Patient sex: F
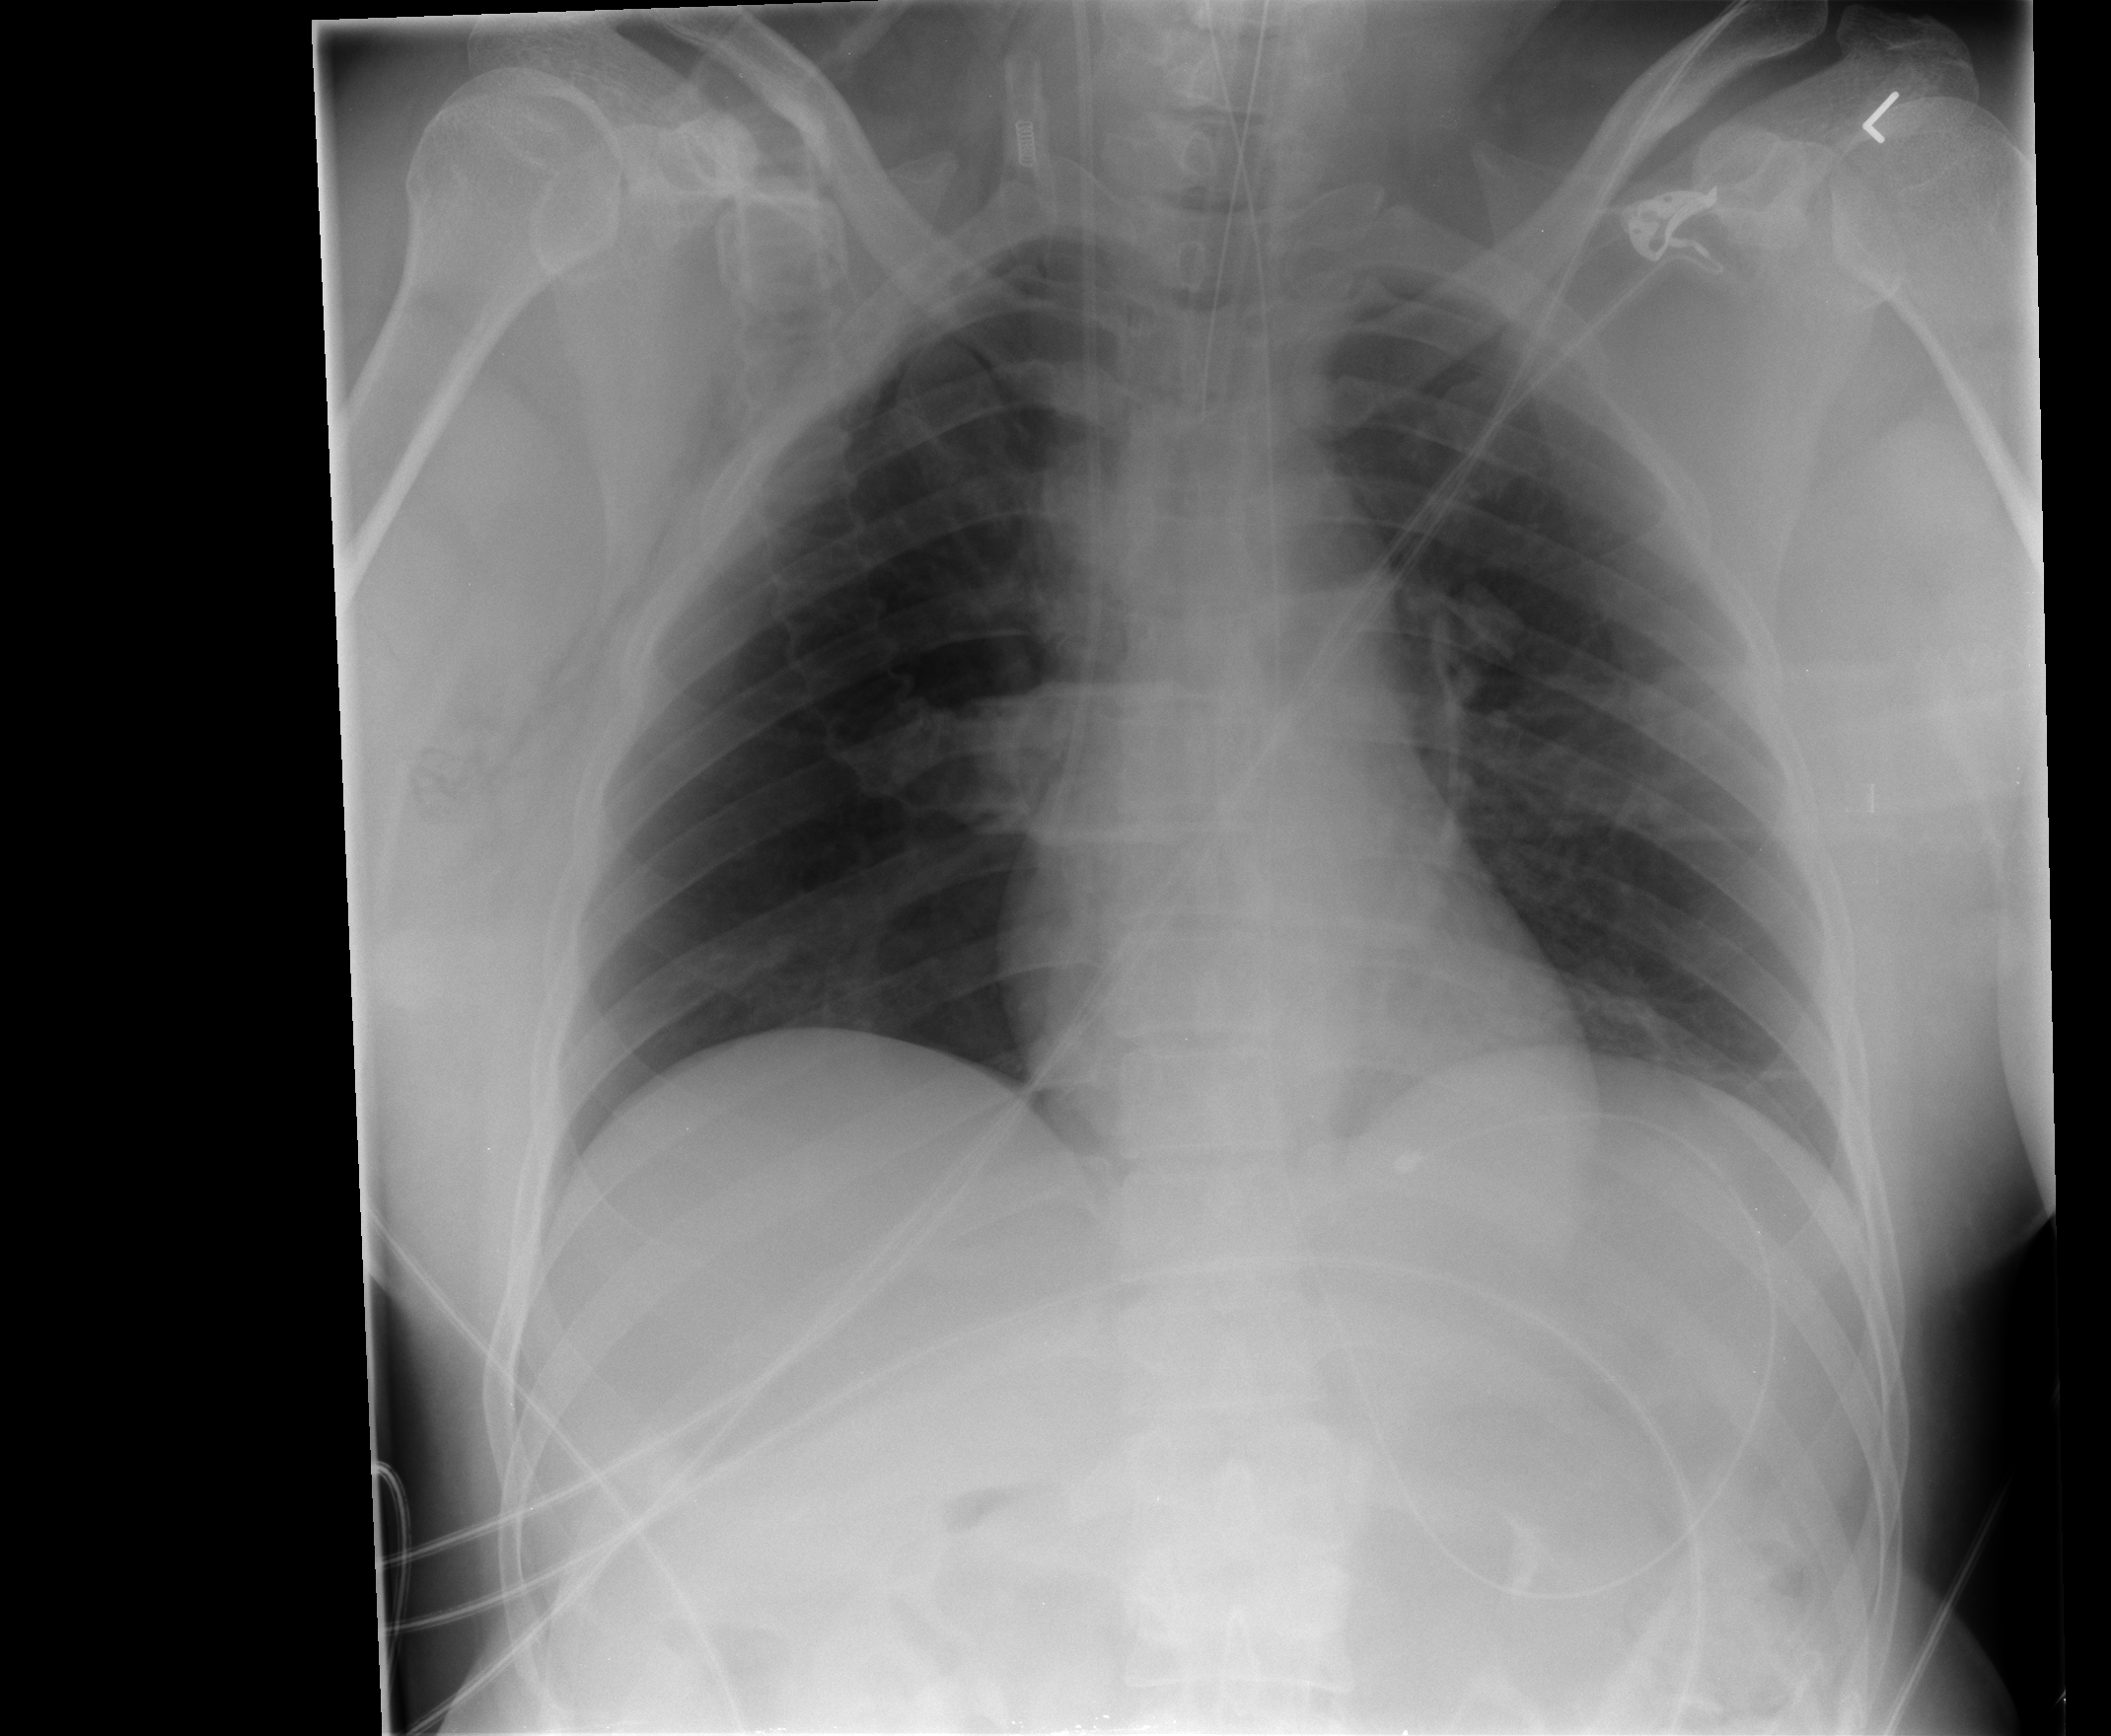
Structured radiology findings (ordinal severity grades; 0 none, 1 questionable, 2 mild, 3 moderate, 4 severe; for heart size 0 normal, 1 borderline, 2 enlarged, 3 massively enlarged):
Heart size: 0
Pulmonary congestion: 0
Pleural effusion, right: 0
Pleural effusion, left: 0
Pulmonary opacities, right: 0
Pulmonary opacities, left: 0
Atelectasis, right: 0
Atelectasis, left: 2